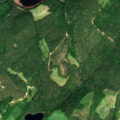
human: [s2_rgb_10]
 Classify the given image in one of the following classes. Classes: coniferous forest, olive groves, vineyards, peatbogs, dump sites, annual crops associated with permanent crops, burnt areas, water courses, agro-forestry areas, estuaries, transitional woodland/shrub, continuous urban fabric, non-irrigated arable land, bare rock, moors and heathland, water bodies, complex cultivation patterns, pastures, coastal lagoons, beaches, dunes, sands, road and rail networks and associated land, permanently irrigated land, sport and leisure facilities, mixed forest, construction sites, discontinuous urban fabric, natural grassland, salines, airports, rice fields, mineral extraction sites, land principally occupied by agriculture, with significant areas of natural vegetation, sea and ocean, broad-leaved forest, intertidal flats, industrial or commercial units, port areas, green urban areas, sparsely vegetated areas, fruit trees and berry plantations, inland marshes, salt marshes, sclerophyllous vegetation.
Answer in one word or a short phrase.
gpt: coniferous forest, mixed forest, water bodies